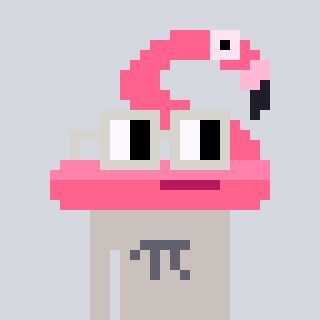
a pixel art character with square light gray glasses, a flamingo-shaped head and a foggrey-colored body on a cool background